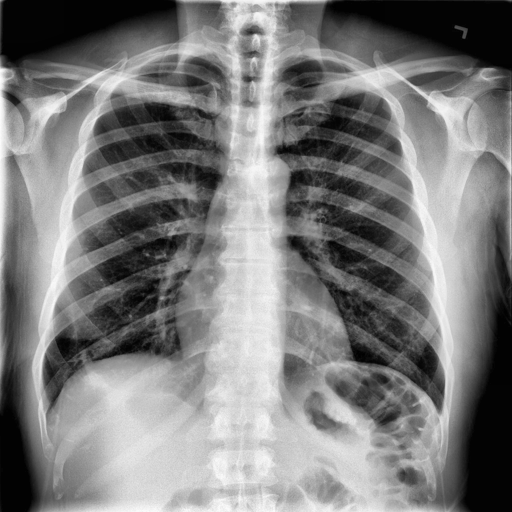
Finding: NORMAL